Question: Does anyone know a way that I can set my picker to default / startup with row values that are not right at the start of my datasource? If possible I would like the picker to start with a middle value so I don't get the blank white area at the top.

# EDIT_001
Added the following lines to viewDidLoad, which seems to be the best place to call these as the UI is being built.
'''
[doublePicker selectRow:2 inComponent:kCoffeeIndex animated:NO];
[doublePicker selectRow:2 inComponent:kCakeIndex animated:NO];
'''
gary
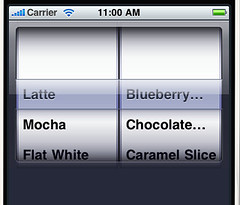
Answer: Use -selectRow:inComponent:animated: for that.